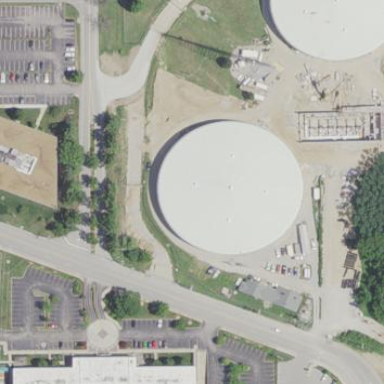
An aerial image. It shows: Building housing man-made water storage tank.